Question: I have a RadGrid, when ever i click on edit to edit a row in grid. It shows the below design at edit time.

But i want it in only two rows as following:
Row 1: Order Date, Required Date, Company
Row 2: The rest
can we make it in two rows? I'm looking forward for your answers.
Thanks.
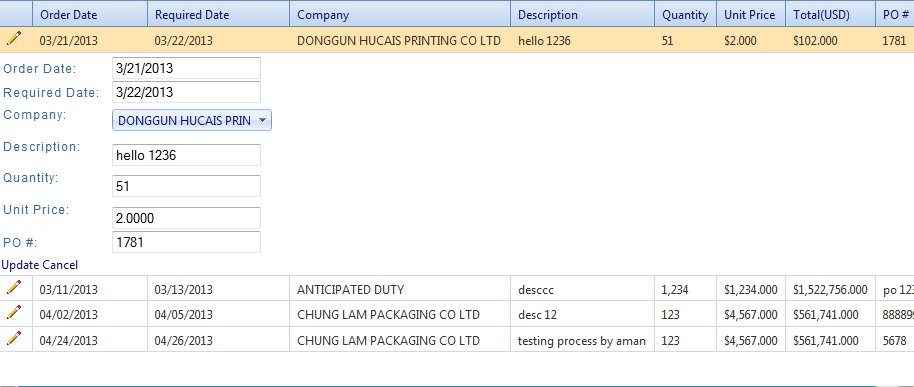
Answer: Yes.. you can configure your RadGrid to use an Edit table format that you're looking for.
Check this demo on the Telerik demos site for information about using the EditFormSettings ColumnNumber attribute to specify the number of columns you want and how to place items into each of those columns.
<URL>